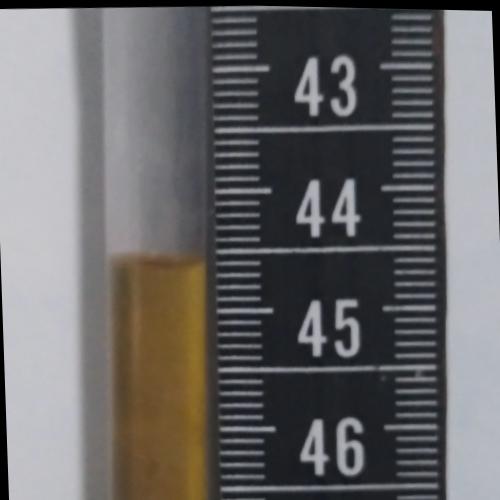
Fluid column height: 44.6 cm